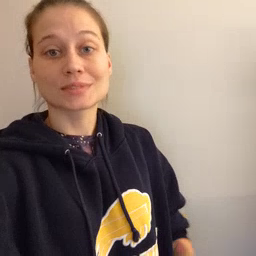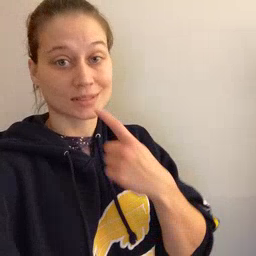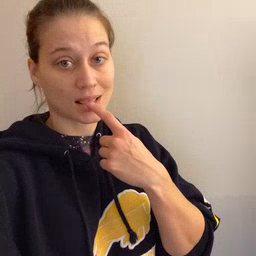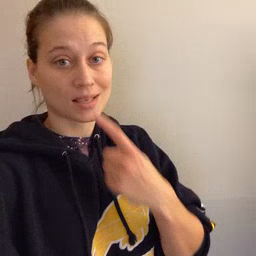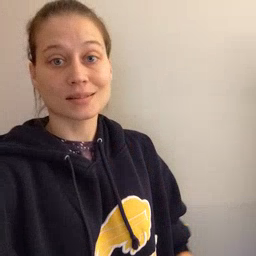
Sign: tongue